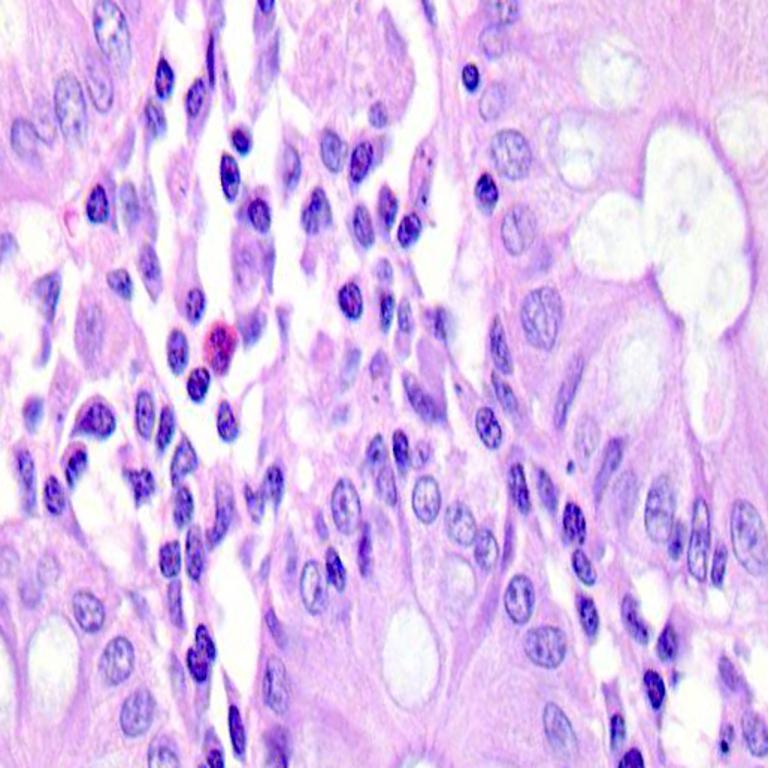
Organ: colon
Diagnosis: benign